Question: It seems that order matters on reading some keys from the registry, which surprises me.
I created 'fake_entry' shown below via 'Regedit'.

When I read 'fake_entry' immediately after a call to 'RegOpenKeyEx()', it works. If I read anything else before my 'fake_entry', the read to 'fake_entry' fails.
Example that fails:
'''
openResult=RegOpenKeyEx( HKEY_LOCAL_MACHINE, _TEXT("SOFTWARE\Microsoft\NET Framework Setup\NDP\v4\Full"), 0, KEY_READ|KEY_WOW64_64KEY, &root);
readResult1=RegQueryValueEx(root, _TEXT("InstallPath"), NULL, NULL, data1, &size);
readResult2=RegQueryValueEx(root, _TEXT("fake_entry"), NULL, NULL, data2, &size);
'''
In the above, the 'InstallPath' read works and the 'fake_entry' read fails with "Error 2, 'ERROR_FILE_NOT_FOUND'."
Example that works:
'''
openResult=RegOpenKeyEx( HKEY_LOCAL_MACHINE, _TEXT("SOFTWARE\Microsoft\NET Framework Setup\NDP\v4\Full"), 0, KEY_READ|KEY_WOW64_64KEY, &root);
readResult2=RegQueryValueEx(root, _TEXT("fake_entry"), NULL, NULL, data2, &size);
readResult1=RegQueryValueEx(root, _TEXT("InstallPath"), NULL, NULL, data1, &size);
'''
In the above, both reads work.
Why does one work and the other fail? Can it really be order? Do I have to call 'RegOpenKeyEx()' for each time I call 'ReqQueryValueEx()'? My poking around on the internet appears to show otherwise.
Yes, I understand this isn't a registry location I should be changing. I stumbled upon this as I <URL> 'KEY_WOW64_64KEY' and am curious why order appears to matter.
Running Windows 7, 64 bit, C++ in Visual Studio 2010, using ASCII character encoding.
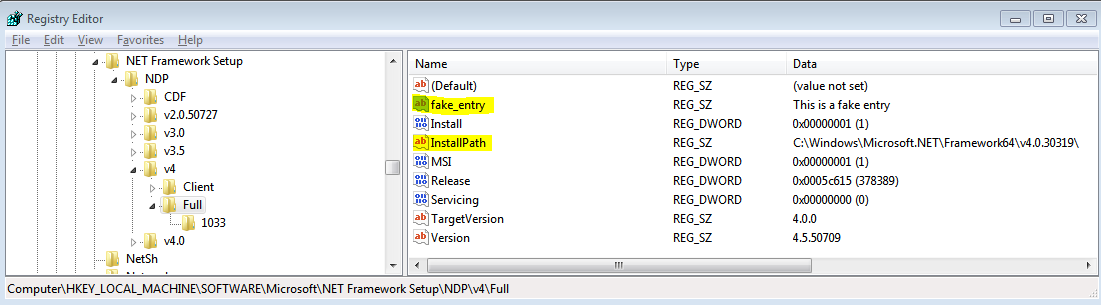
Answer: There's something weird in how you reuse one variable 'size' for two consecutive calls as the in-out parameter. This may cause receiving 'ERROR_MORE_DATA'.